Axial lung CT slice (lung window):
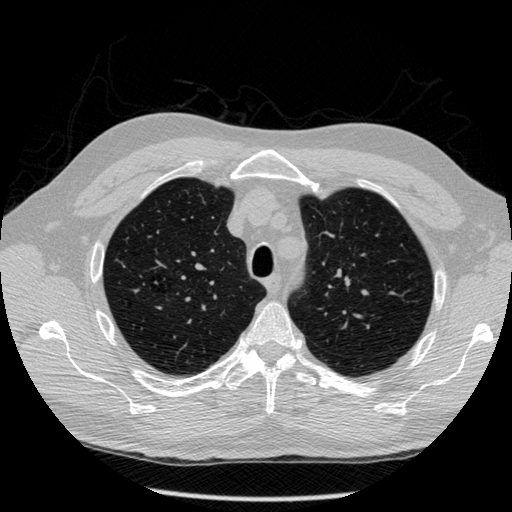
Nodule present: no